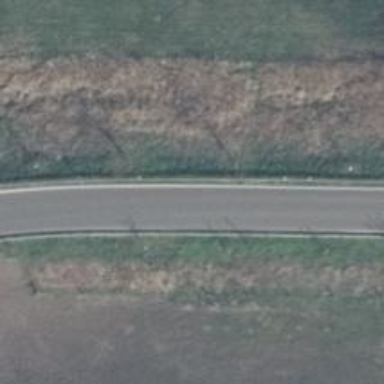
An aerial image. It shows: Secondary road with asphalt surface.